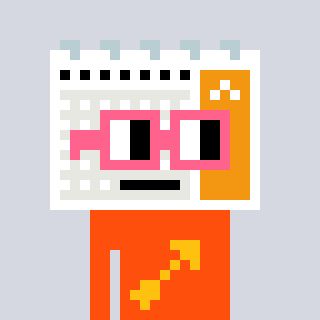
a pixel art character with square pink glasses, a calendar-shaped head and a orange-colored body on a cool background